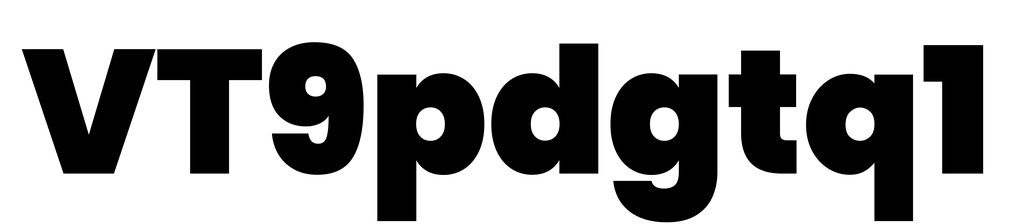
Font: Poppins-Black